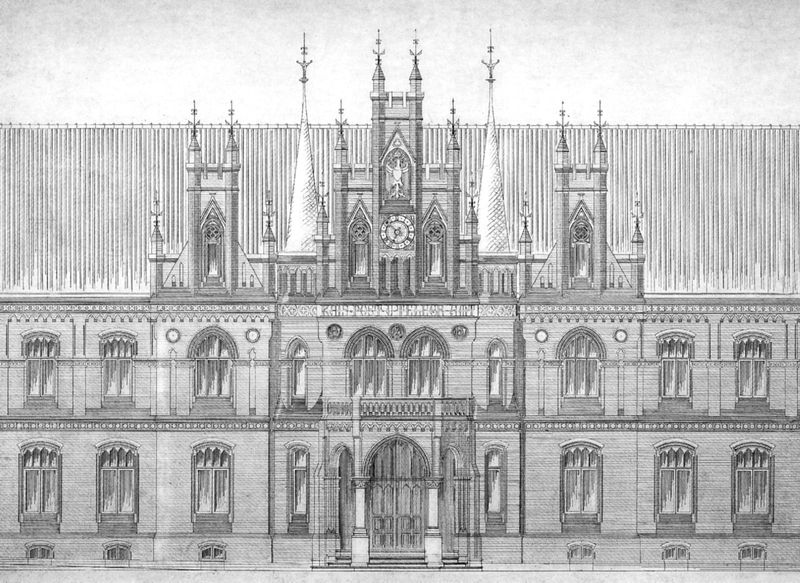
Titel: Kaiserliches Post- und Telegrafenamt
Künstler: Conrad Wilhelm Hase
Standort: Hildesheim (EU - D - Nds)
Schlagwörter: himmel, weiß, fenster, schwarz, skizze, säulen, tür, zeichnung, dach, gebäude, haus, schloss, architektur, kirche, spitzen, gotik, turm, balkon, ansicht, bogen, fassade, türen, giebel, mauer, figuren, treppe, uhr, geländer, stufen, tor, eingang, keller, tumr, türmchen, türme, kacheln, entwurf, rathaus, fries, portal, gesims, spitzbogen, struktur, zeiger, turmuhr, maßwerk, aufriss, fialen, geäude, neugotik, fiale, graifk, bolkon, träme, runde fenste, protiro